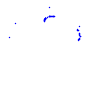
Particle: proton